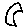
Label: moon